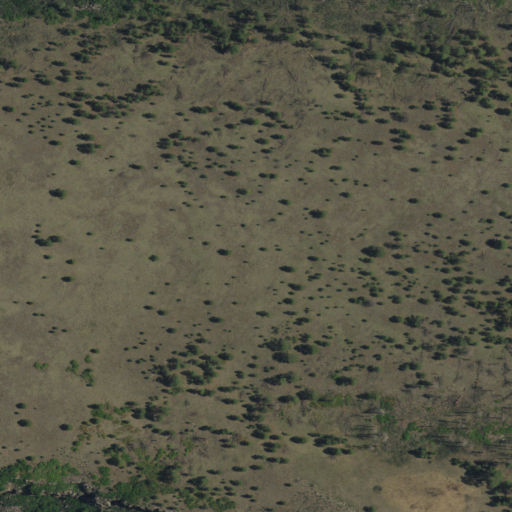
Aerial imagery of ridge(s) in New Mexico named Little Horse Mesa containing herbaceous wetlands, shrub, grassland, evergreen forest, and woody wetlands